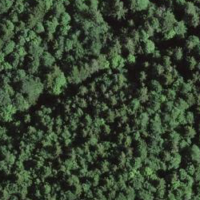
EUNIS habitat code: 41
Species observed at this site:
Cardamine heptaphylla